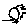
Label: sun